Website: bh-photo
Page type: payment
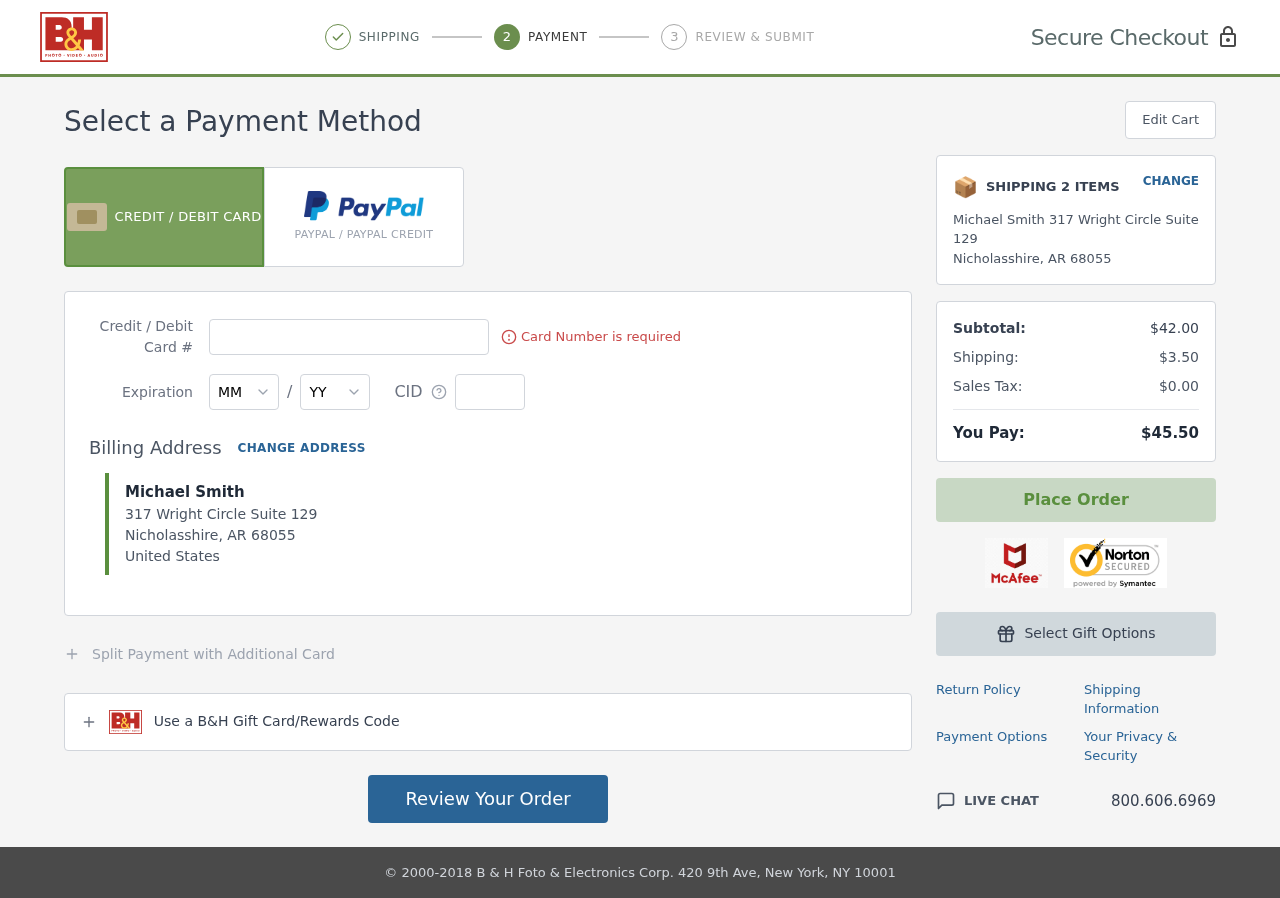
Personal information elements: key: PII_CARD_CVV
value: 1988
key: PII_CARD_EXPIRY_MONTH
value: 05
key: PII_CARD_EXPIRY_YEAR
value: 28
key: PII_CARD_NUMBER
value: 3743 6949 9910 872
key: PII_CITY
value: Nicholasshire
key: PII_COUNTRY
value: United States
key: PII_FULLNAME
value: Michael Smith
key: PII_POSTCODE
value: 68055
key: PII_STATE_ABBR
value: AR
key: PII_STREET
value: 317 Wright Circle Suite 129
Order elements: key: ORDER_NUM_ITEMS
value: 2
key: ORDER_SUBTOTAL
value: $42.00
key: ORDER_SHIPPING_COST
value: $3.50
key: ORDER_TAX
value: $0.00
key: ORDER_TOTAL
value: $45.50